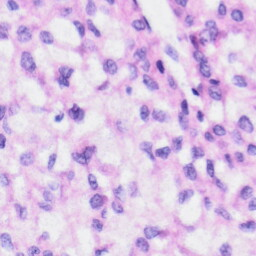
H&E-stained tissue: Liver